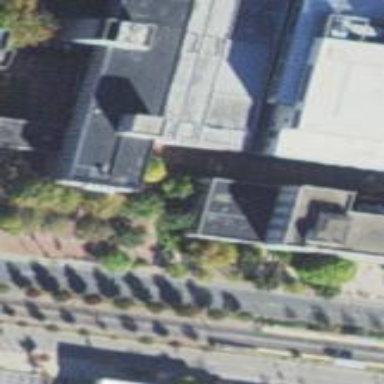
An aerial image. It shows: University building that houses library.